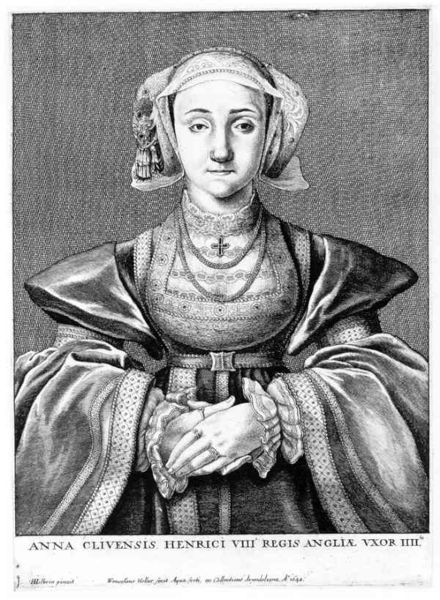
Titel: Anna von Cleve (Halbfigur)
Künstler: Wenzel Hollar
Standort: Karlsruhe
Institution: Staatliche Kunsthalle Karlsruhe
Schlagwörter: dunkel, gemälde, hand, kopf, körper, umhang, weiß, ausschnitt, brust, busen, finger, frau, grau, hut, hüte, kleid, kopfbedeckungen, mund, nase, schmuck, schwarz, skizze, stirn, zeichnung, blick, dame, gürtel, tuch, haube, mode, muster, ornament, alt, mütze, mützen, arme, augen, barock, bluse, falten, gesicht, kleidung, kragen, mensch, samt, spitze, weit, ärmel, bildnis, hände, niederlande, portrait, porträt, auge, gewand, haare, mantel, reich, stickerei, stoff, adel, gewänder, spitzen, person, augenbrauen, borte, england, frontal, kinn, perlen, renaissance, schultern, adelige, kopfbedeckung, taille, brüste, schrift, papier, düster, halsband, kette, grafik, graphik, könig, gefaltet, kopftuch, ernst, inschrift, brauen, faltenwurf, langweilig, rüschen, augenbraue, ring, halskette, name, schnalle, fingerring, ringe, kreuz, druck, druckgraphik, schwarz-weiß, druckgrafik, comic, radierung, stich, portait, verkniffen, text, ketten, nonne, beschriftung, manschette, beten, ehefrau, gebet, bleistiftzeichnung, weißß, gefaltete hände, frontalansicht, anhänger, manierismus, flämisch, königin, geistlich, prunk, kupferstich, christin, schmale lippen, taft, haartracht, englisch, schließe, beschreibung, anna, gläubig, ringfinger, gutmütig, kreut, latein, lateinisch, heinrich, protrait, borten, gegürtet, skizee, gelangweilt, ornement, heinrich viii, ärme, tailie, silberblick, nse, viii, kreeuz, kleve, boleyn, 1570, 15. jahrhundert, 1540, gewand+, regis, heinrich 8, henrici, cliventis, clivensis, uxor, anna clivensis henrici, iiii, verscheänkr, anne von kleve, cleve, anna clivensis, vxor, gebauschte ärmel, hohe tailie, anna von kleve, portreait, heinrich vii, cloivensis, anglin